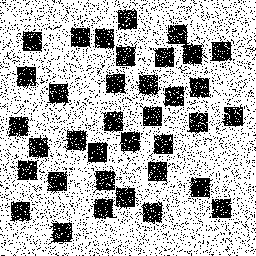
Squares: 36
Triangles: 0
Stars: 0
Total shapes: 36